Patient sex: M
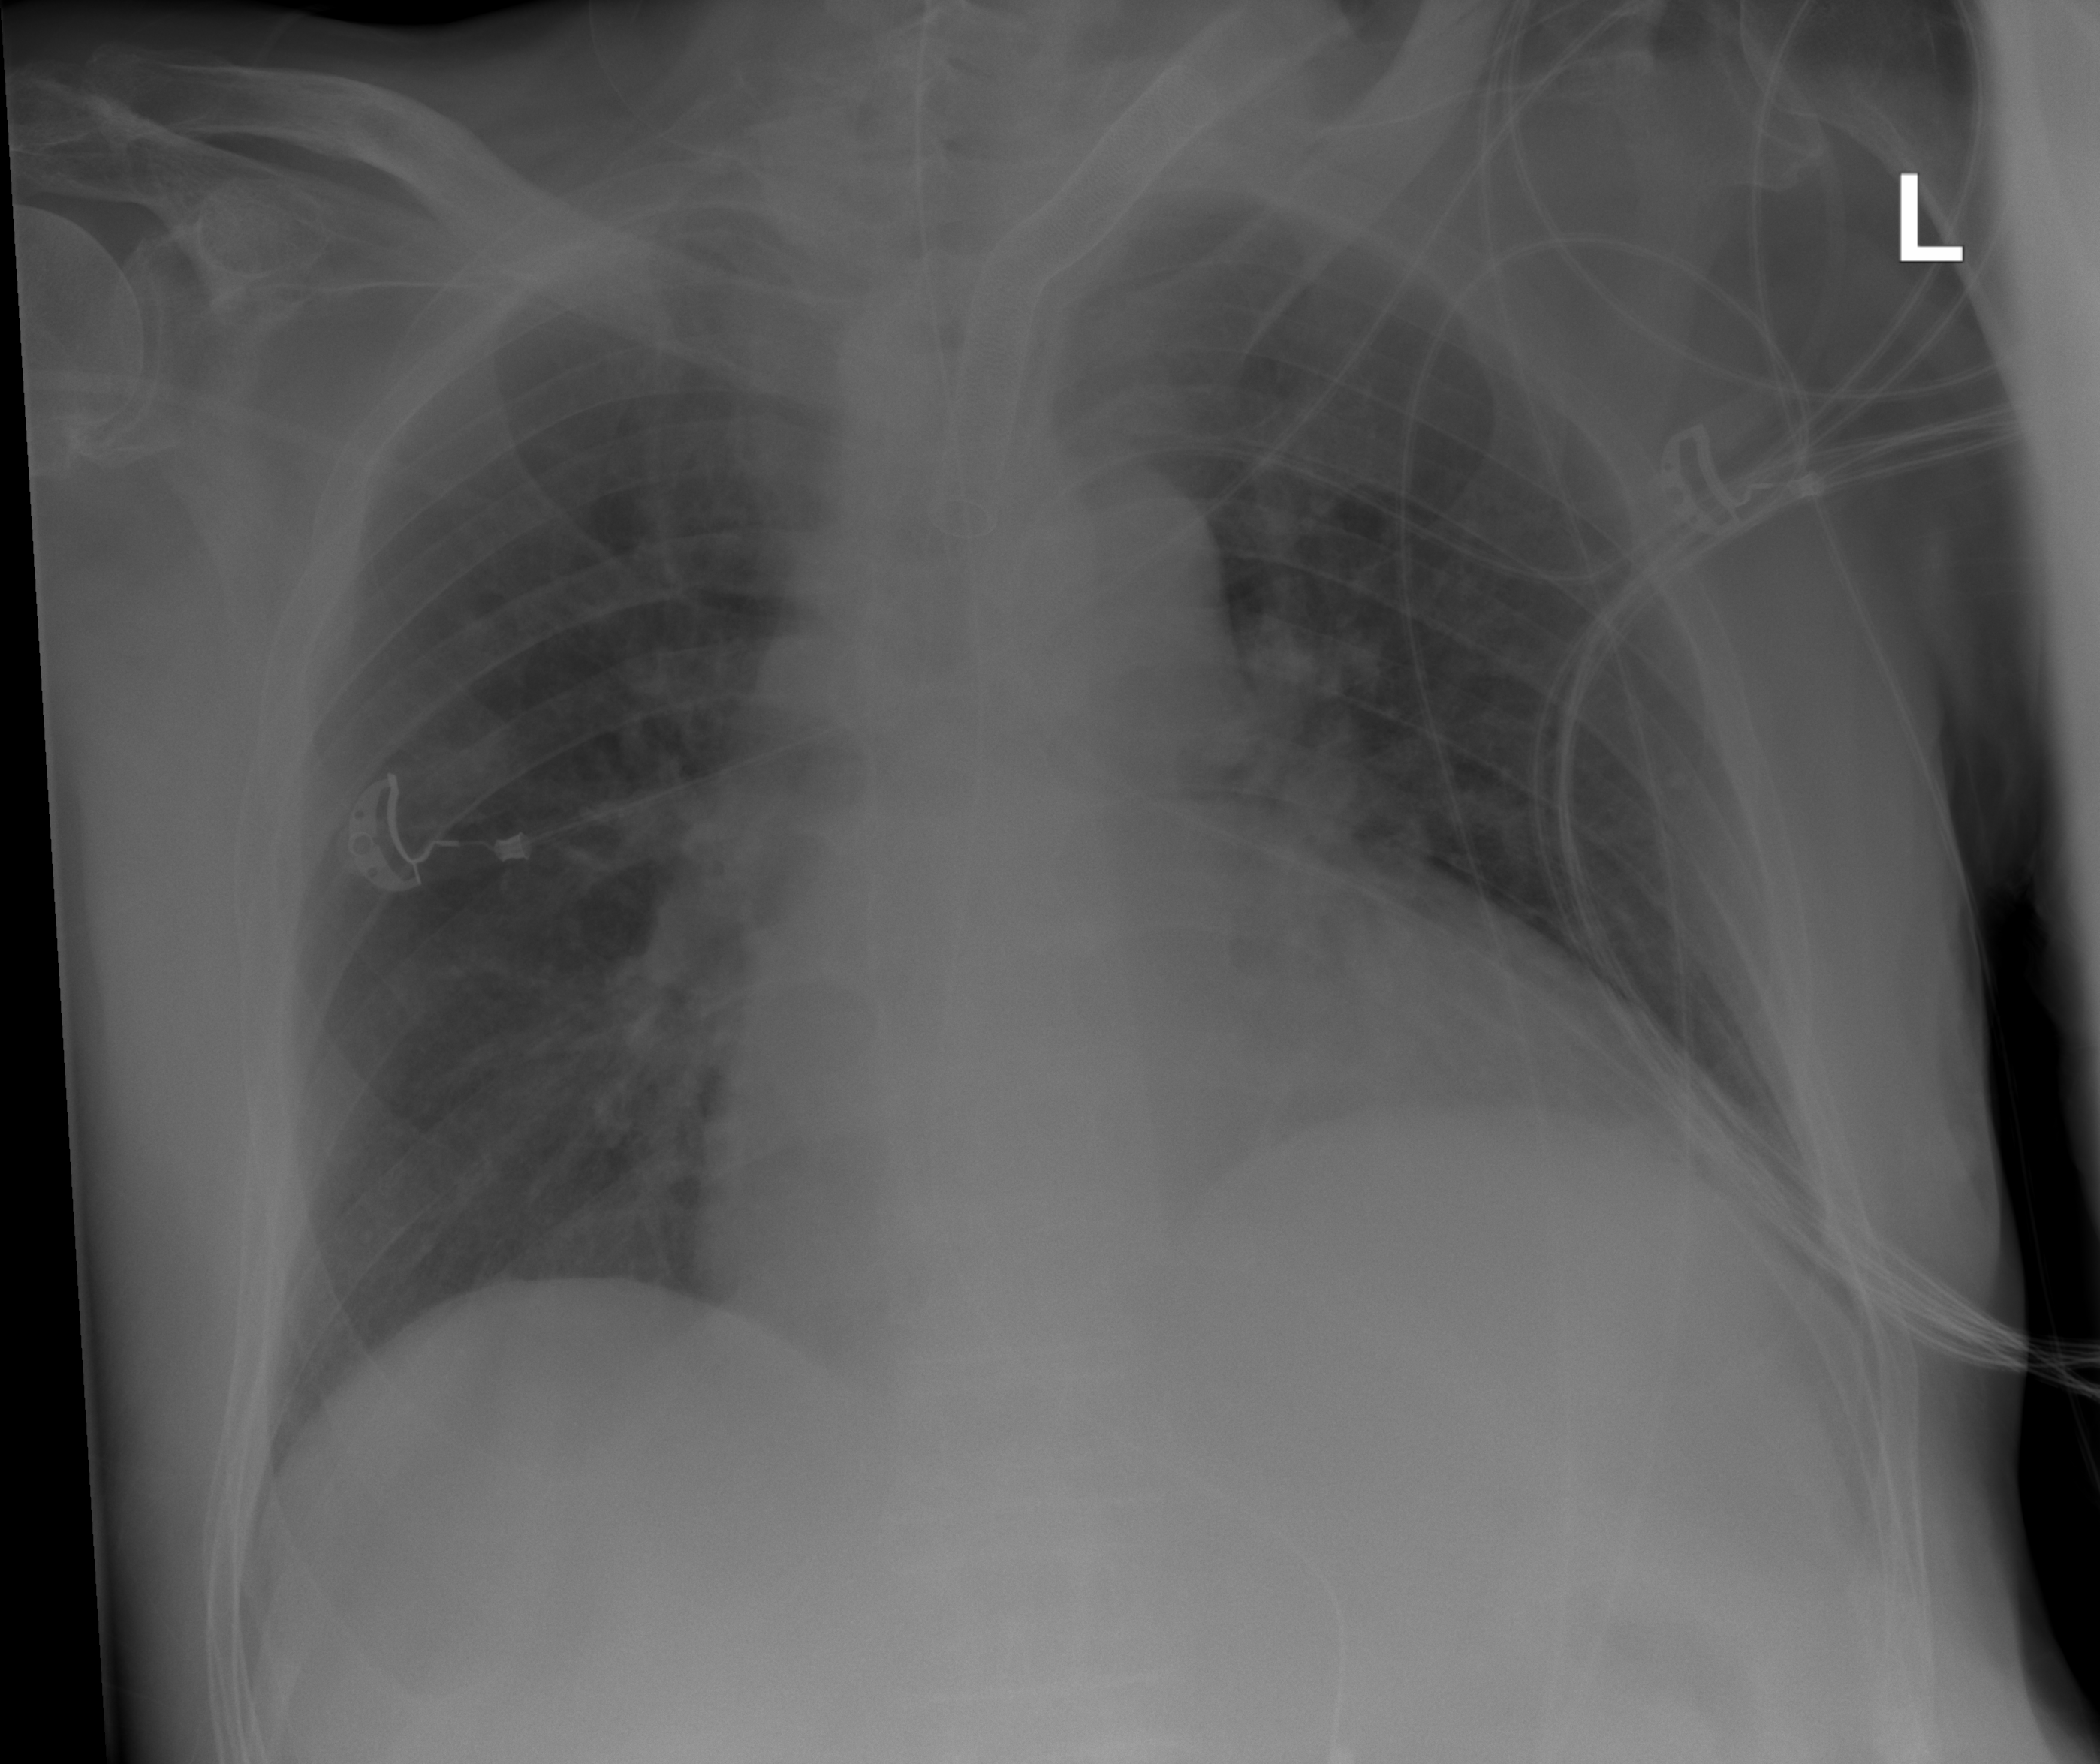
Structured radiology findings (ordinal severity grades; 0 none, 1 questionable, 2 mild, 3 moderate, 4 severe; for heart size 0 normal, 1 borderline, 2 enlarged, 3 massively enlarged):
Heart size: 3
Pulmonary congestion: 1
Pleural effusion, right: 0
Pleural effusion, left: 0
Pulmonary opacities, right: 0
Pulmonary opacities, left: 0
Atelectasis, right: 0
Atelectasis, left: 0